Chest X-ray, PA view. Patient: 53 years old, sex M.
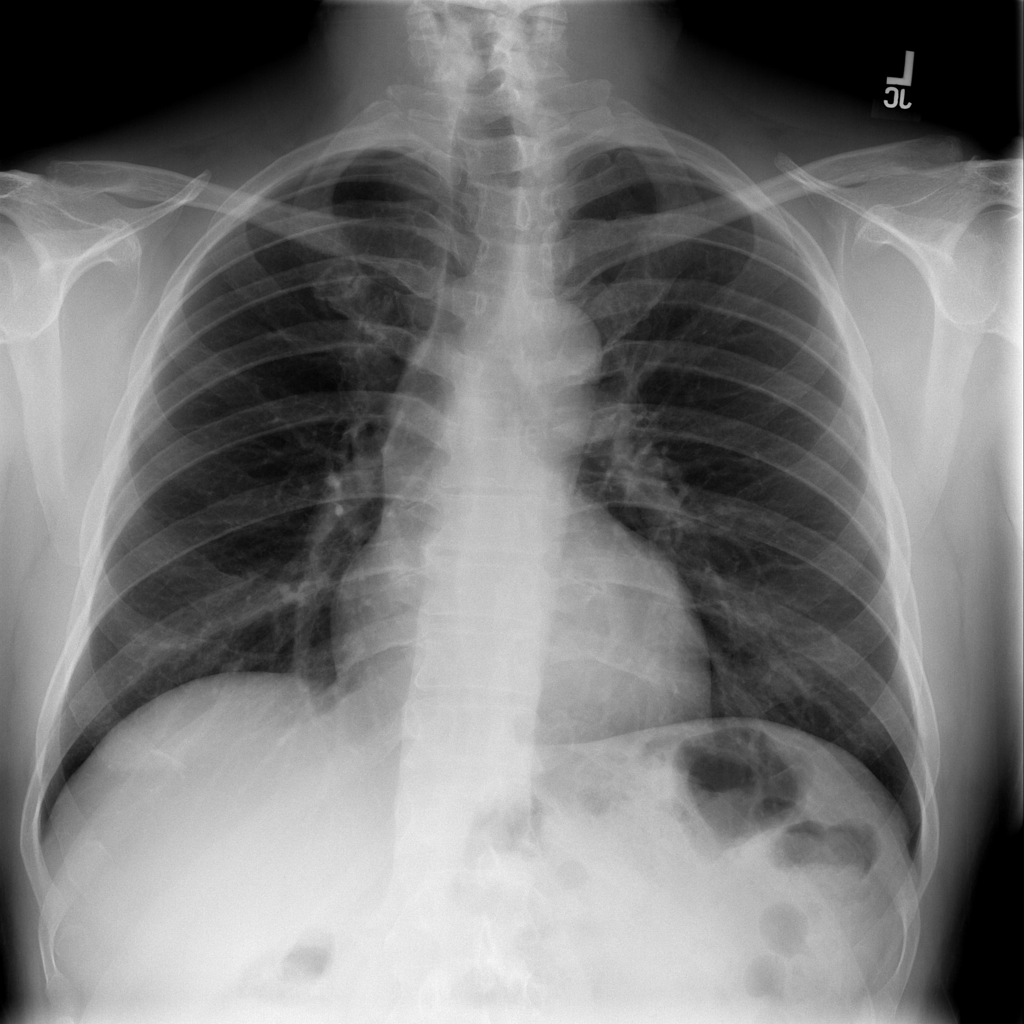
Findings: No Finding